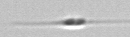
Label: Cylindrotheca_morphotype1